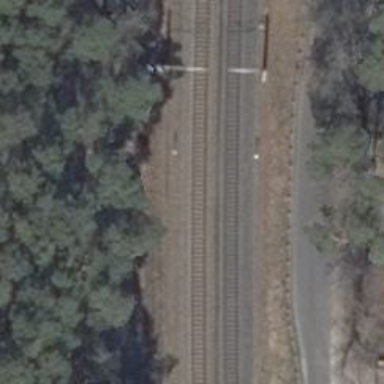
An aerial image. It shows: Railway signal.